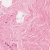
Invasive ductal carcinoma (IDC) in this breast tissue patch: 0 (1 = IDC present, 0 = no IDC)